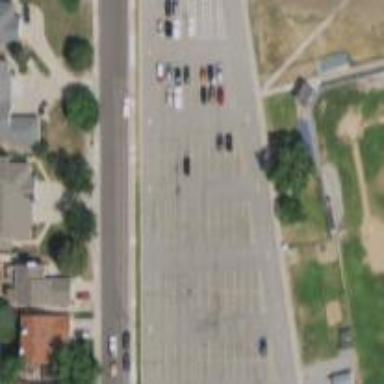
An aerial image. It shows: Service road with asphalt surface designated for school use.